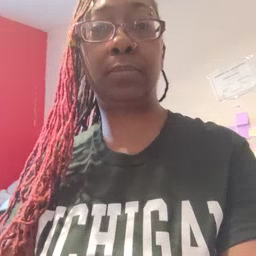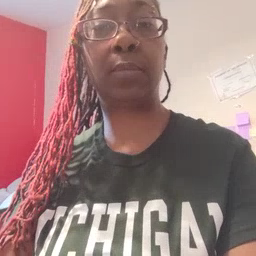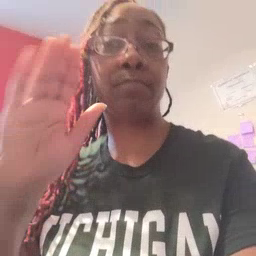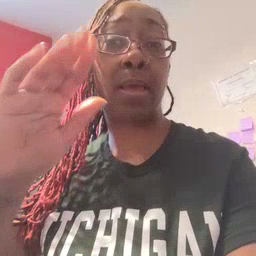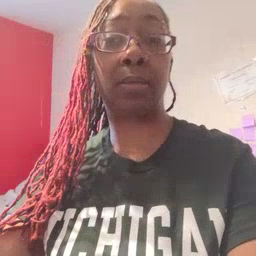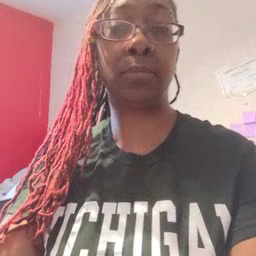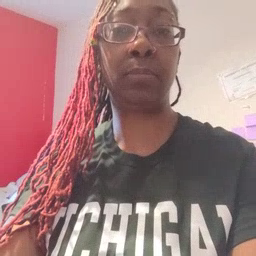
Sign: bye